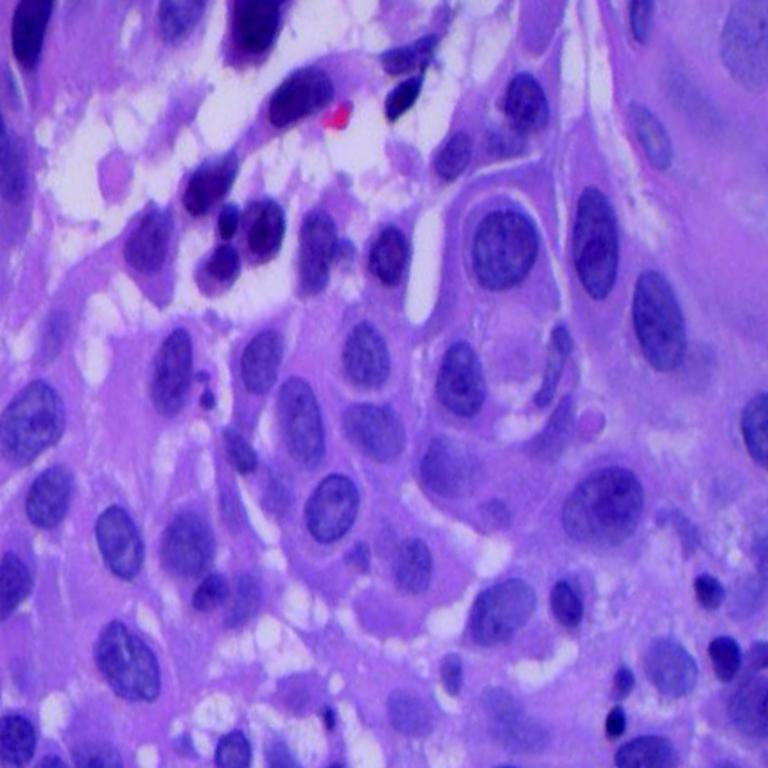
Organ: lung
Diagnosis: squamous carcinomas